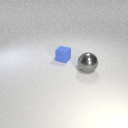
small blue rubber cube behind large gray metal sphere